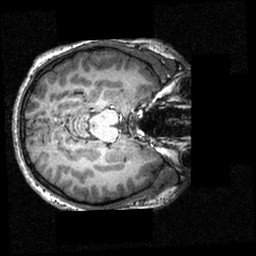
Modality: T1w
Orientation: axial
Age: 25
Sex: male
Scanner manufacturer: siemens
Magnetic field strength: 3.951 T
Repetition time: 1.5 s
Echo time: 0.00335 s